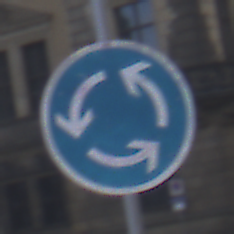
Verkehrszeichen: Kreisverkehr
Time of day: MorningAfternoon
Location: Outdoor (Urban)
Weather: PartlyCloudy
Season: NotSpecified
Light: Natural